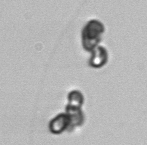
Label: Phaeocystis